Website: home-depot
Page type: receipt
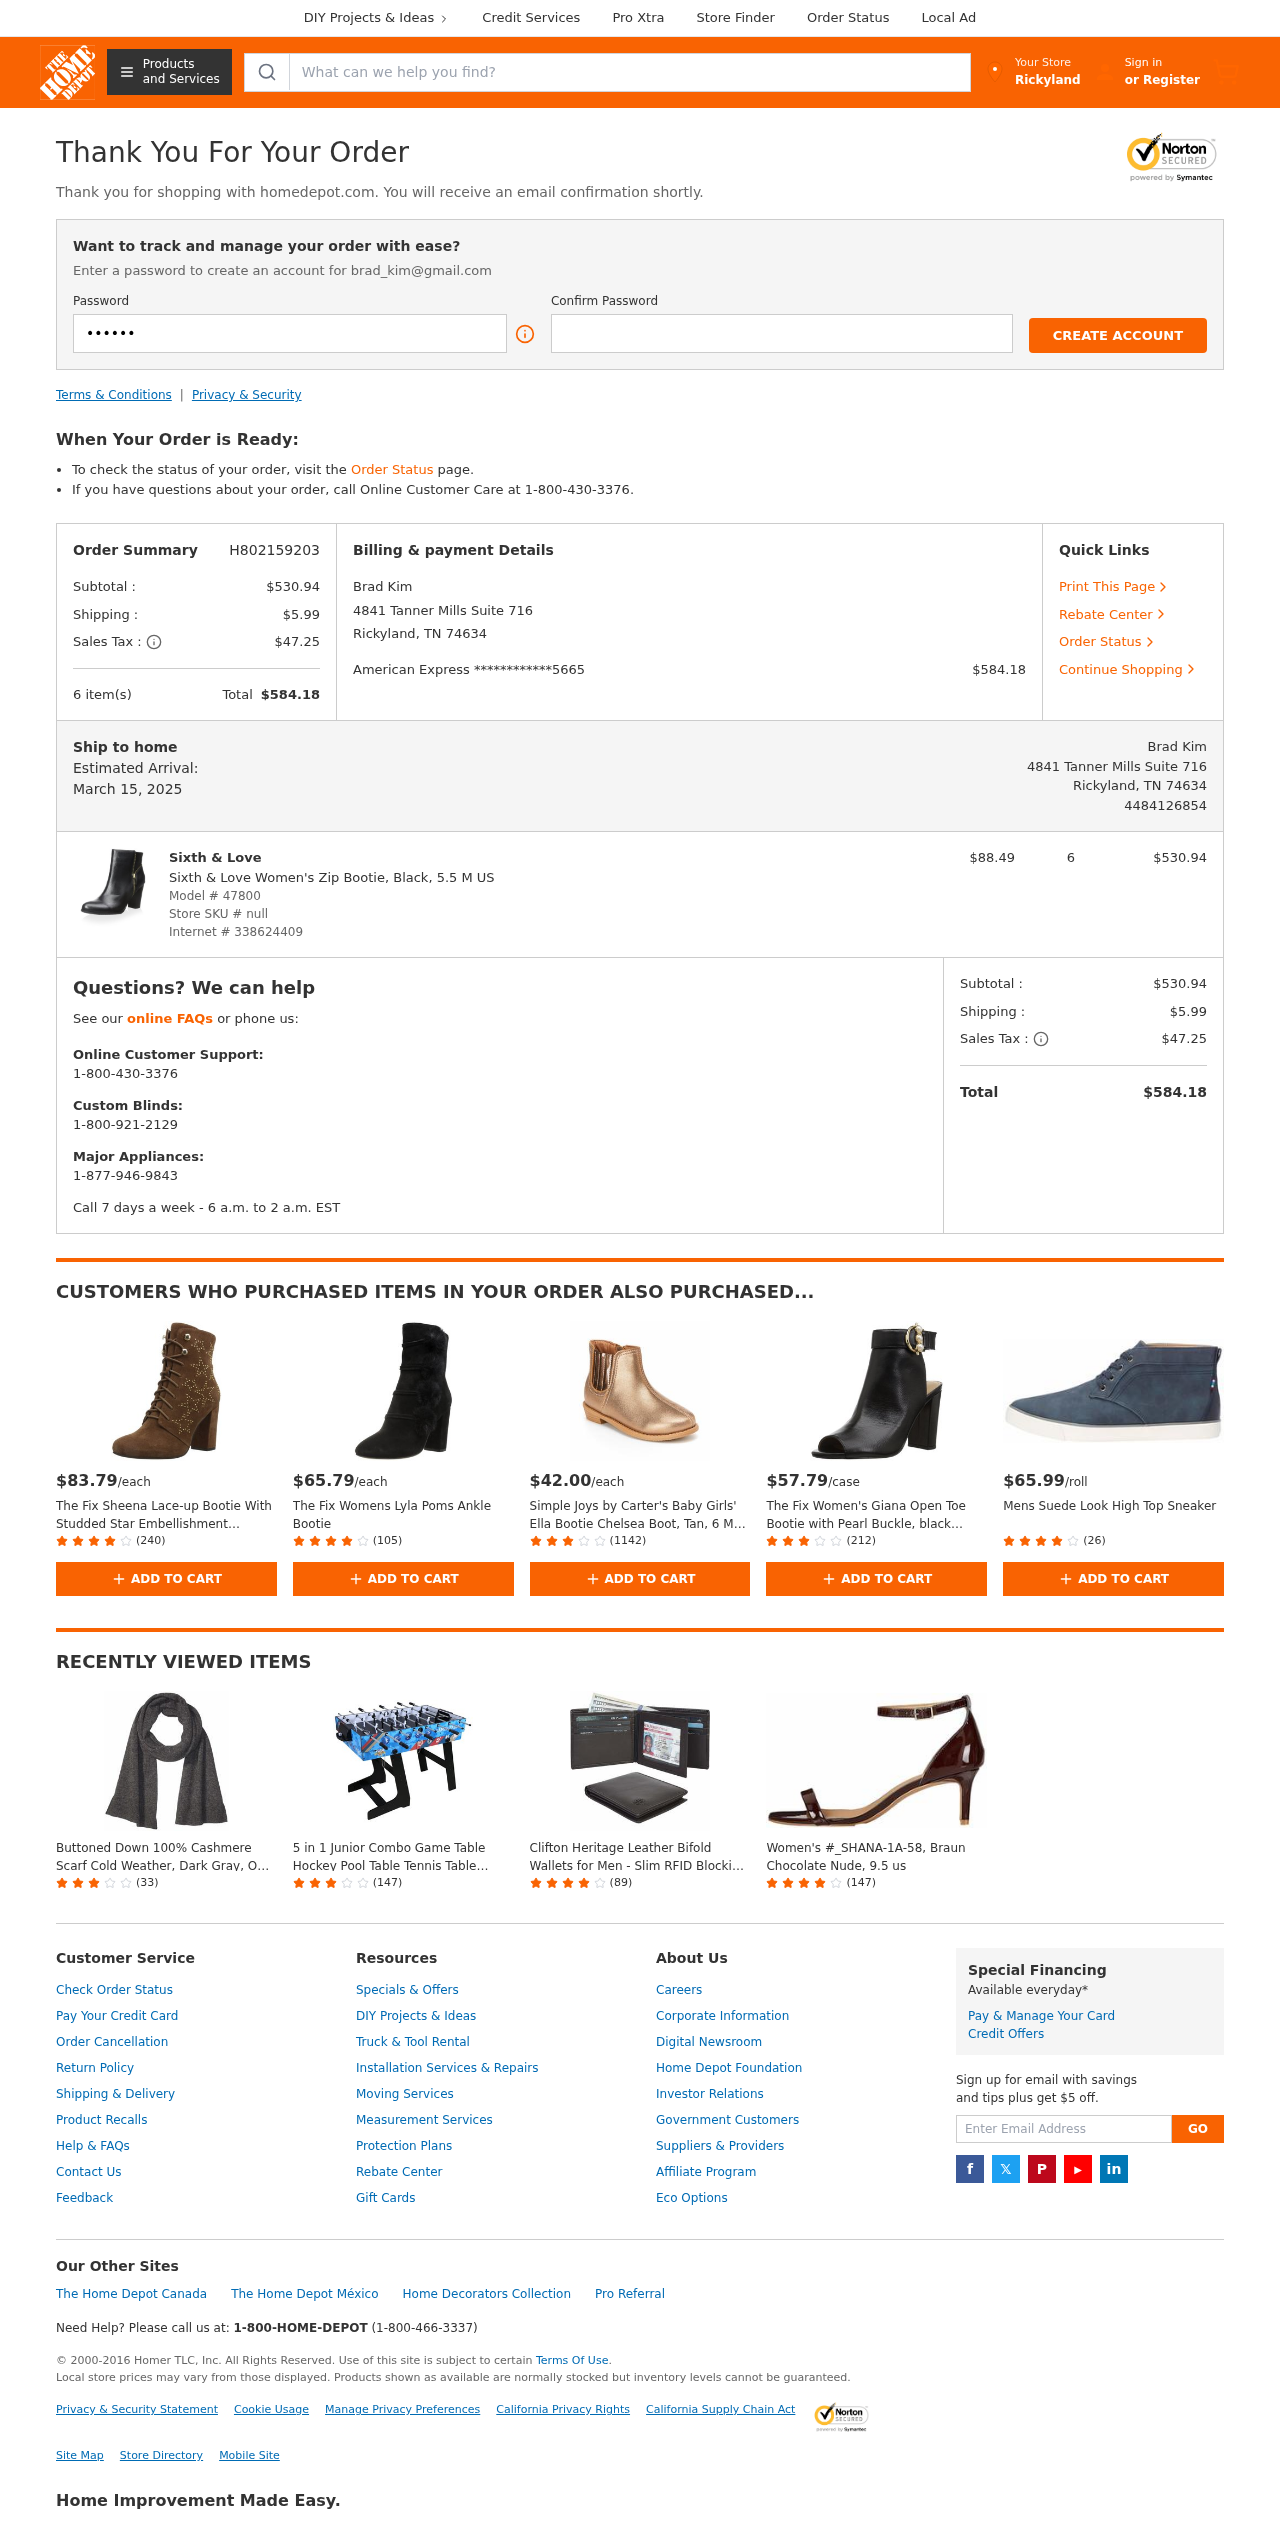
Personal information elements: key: PII_CARD_LAST4
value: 5665
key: PII_CARD_TYPE
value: American Express
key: PII_CITY
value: Rickyland
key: PII_EMAIL
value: brad_kim@gmail.com
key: PII_FULLNAME
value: Brad Kim
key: PII_PHONE
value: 4484126854
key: PII_STREET
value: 4841 Tanner Mills Suite 716
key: PII_CITY_STATE_ZIP
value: Rickyland, TN 74634
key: PII_FULLNAME2
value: Brad Kim
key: PII_POSTCODE
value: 74634
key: PII_STATE_ABBR
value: TN
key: PII_POSTCODE_FULL
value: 74634
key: PII_CITY_STATE
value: Rickyland, TN
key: PII_POSTCODE_NUMERIC
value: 74634
Product elements: key: PRODUCT1_BRAND
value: Sixth & Love
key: PRODUCT1_NAME
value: Sixth & Love Women's Zip Bootie, Black, 5.5 M US
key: PRODUCT1_PRICE
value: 88.49
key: PRODUCT1_QUANTITY
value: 6
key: PRODUCT2_PRICE
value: $83.79
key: PRODUCT2_NAME
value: The Fix Sheena Lace-up Bootie With Studded Star Embellishment Fashion Boot, Bourbon Suede, 7.5 M US
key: PRODUCT2_NUM_RATINGS
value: (240)
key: PRODUCT3_PRICE
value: $65.79
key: PRODUCT3_NAME
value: The Fix Womens Lyla Poms Ankle Bootie
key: PRODUCT3_NUM_RATINGS
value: (105)
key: PRODUCT4_PRICE
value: $42.00
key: PRODUCT4_NAME
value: Simple Joys by Carter's Baby Girls' Ella Bootie Chelsea Boot, Tan, 6 M US Toddler
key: PRODUCT4_NUM_RATINGS
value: (1142)
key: PRODUCT5_PRICE
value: $57.79
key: PRODUCT5_NAME
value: The Fix Women's Giana Open Toe Bootie with Pearl Buckle, black leather, 9 B US
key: PRODUCT5_NUM_RATINGS
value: (212)
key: PRODUCT6_PRICE
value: $65.99
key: PRODUCT6_NAME
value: Mens Suede Look High Top Sneaker
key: PRODUCT6_NUM_RATINGS
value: (26)
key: PRODUCT7_NAME
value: Buttoned Down 100% Cashmere Scarf Cold Weather, Dark Gray, One size
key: PRODUCT7_NUM_RATINGS
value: (33)
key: PRODUCT8_NAME
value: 5 in 1 Junior Combo Game Table Hockey Pool Table Tennis Table Foosball Table Arcade Basketball
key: PRODUCT8_NUM_RATINGS
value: (147)
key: PRODUCT9_NAME
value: Clifton Heritage Leather Bifold Wallets for Men - Slim RFID Blocking Compact Design Travel Smart Wal
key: PRODUCT9_NUM_RATINGS
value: (89)
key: PRODUCT10_NAME
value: Women's #_SHANA-1A-58, Braun Chocolate Nude, 9.5 us
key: PRODUCT10_NUM_RATINGS
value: (147)
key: PRODUCT_MODEL_NUMBER
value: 47800
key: PRODUCT_INTERNET_NUMBER
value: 338624409
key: PRODUCT1_LINE_TOTAL
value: $530.94
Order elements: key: ORDER_ID
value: H802159203
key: ORDER_SUBTOTAL
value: $530.94
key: ORDER_SHIPPING_COST
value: $5.99
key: ORDER_TAX
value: $47.25
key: ORDER_NUM_ITEMS
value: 6 item(s)
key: ORDER_TOTAL
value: $584.18
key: ORDER_DELIVERY_DATE
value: March 15, 2025
Search elements: key: HEADER_SEARCH
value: What can we help you find?
Other elements: key: STORE_SKU
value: null